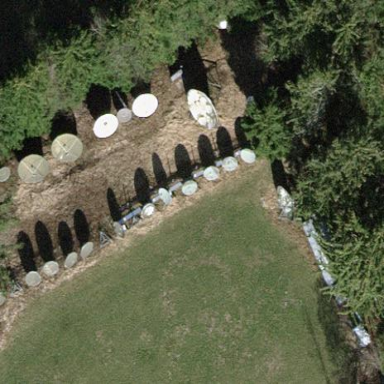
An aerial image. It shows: Field of satellite dishes.